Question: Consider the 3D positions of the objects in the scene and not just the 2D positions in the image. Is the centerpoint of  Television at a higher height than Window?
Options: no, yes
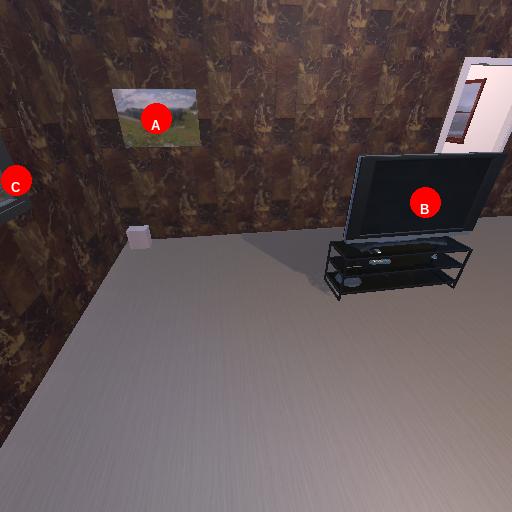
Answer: no